Interaction volume radius: 5 \u00c5
Interaction volume height: 25 \u00c5
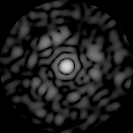
Disorder parameter: 0.8529